Field crop: maize
Growth stage: 2
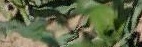
Species: maize